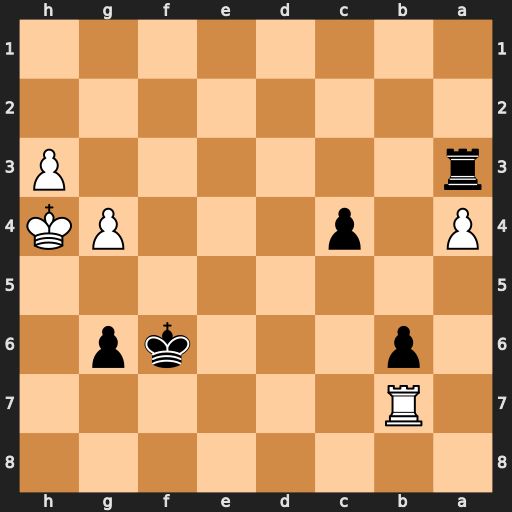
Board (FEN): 8/1R6/1p3kp1/8/P1p3PK/r6P/8/8
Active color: b
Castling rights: -
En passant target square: -
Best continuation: g5+ Kh5 Rxh3#